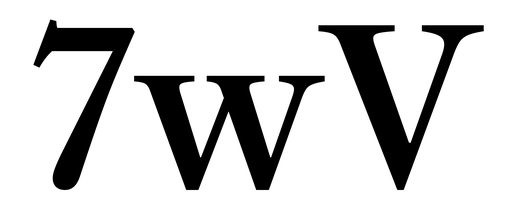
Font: LibreCaslonText_Medium